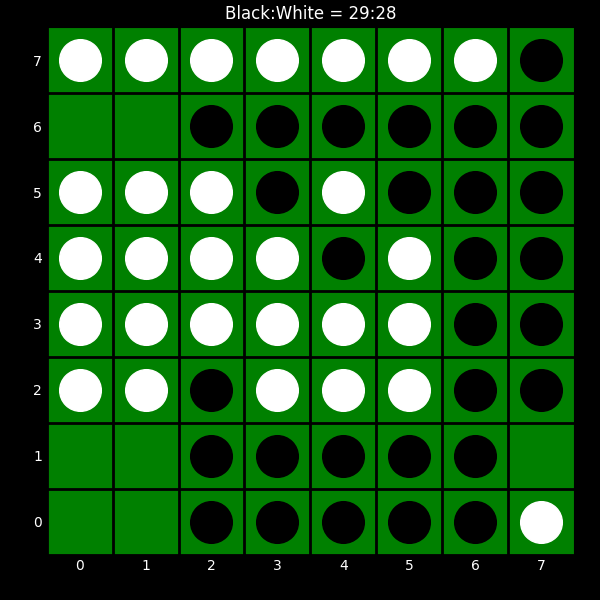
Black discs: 29
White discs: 28